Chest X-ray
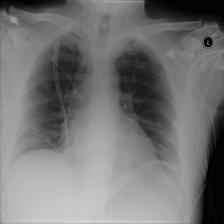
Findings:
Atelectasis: positive
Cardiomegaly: negative
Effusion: negative
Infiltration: negative
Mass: negative
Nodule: negative
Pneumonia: negative
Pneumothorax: positive
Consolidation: negative
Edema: negative
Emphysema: negative
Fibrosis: negative
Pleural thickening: negative
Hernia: negative